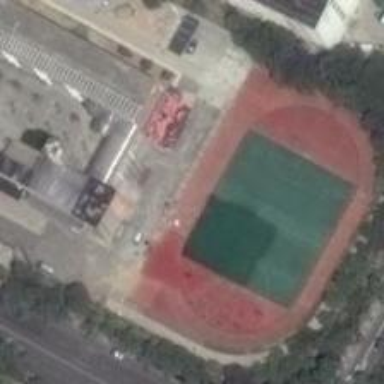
The playground is at the street corner with lush plants surrounded .